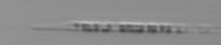
Label: Rhizosolenia